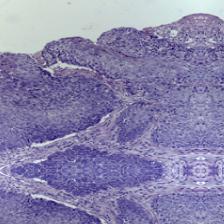
Diagnosis: OSCC